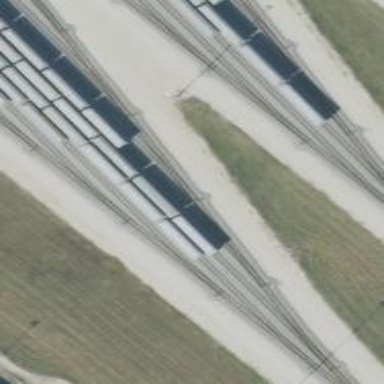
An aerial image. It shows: Railway yard.